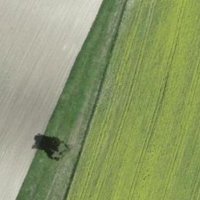
EUNIS habitat code: 52
Species observed at this site:
Stachys recta
Anthus trivialis
Lophophanes cristatus
Lullula arborea
Emberiza citrinella
Milvus migrans
Dryocopus martius
Prunella modularis
Turdus viscivorus
Fringilla coelebs
Picus viridis